Question: This error seems to occur a lot according to all the posts I've found on the web and especially here on stackoverflow. I understand that you need to install the gems and , restart your server and try again and the error should be resolved.
Now it's worth mentioning that I'm only starting out learning rails so I don't really understand all the concepts yet. Infact this is the first time I'm trying to run my own 'Hello World' rails app..
My system details are:
- - -
also this is my gem list:

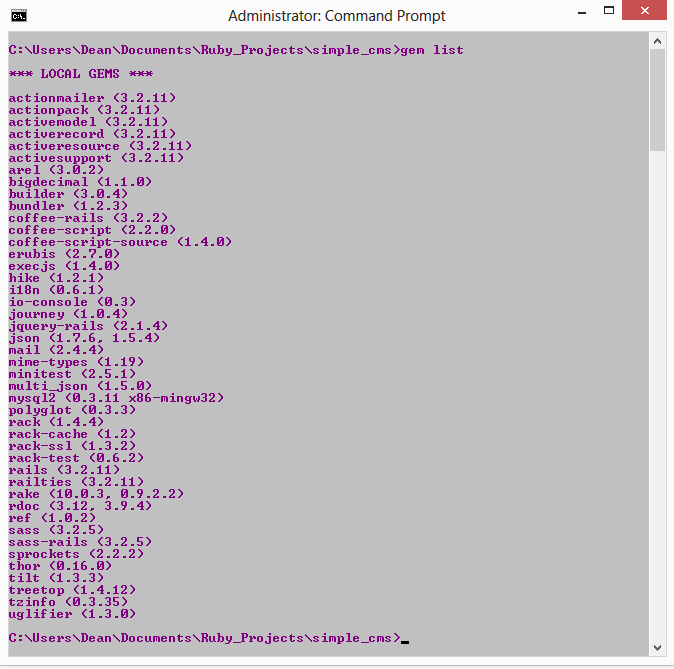
Answer: Because you are telling its your first try, i guess node.js is missing in your system.
I suggest you to install it first [http://nodejs.org/download/][1]
<URL> and try.
You could see in application.js
> > //= require_tree .
This line expecting node.js.
Your application will run by removing this line but its not recommended